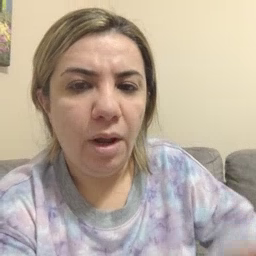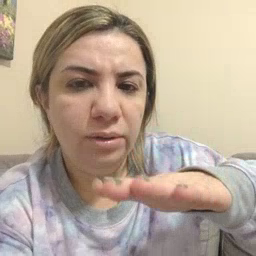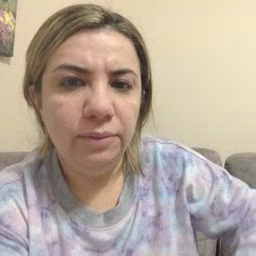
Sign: on